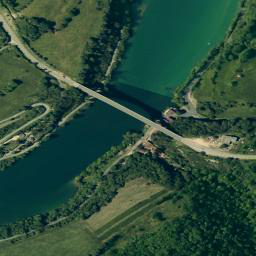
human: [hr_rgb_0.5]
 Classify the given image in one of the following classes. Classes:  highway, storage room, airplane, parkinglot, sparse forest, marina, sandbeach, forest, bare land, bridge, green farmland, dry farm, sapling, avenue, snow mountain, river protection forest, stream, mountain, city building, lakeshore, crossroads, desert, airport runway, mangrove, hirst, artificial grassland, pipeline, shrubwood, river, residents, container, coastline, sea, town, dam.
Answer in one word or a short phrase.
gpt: bridge